Question:
Above is the image i am using. What i am trying to achieve is removing the red portion of the border from the image. How can I achieve this programmatically in windows phone? I found 'WriteableBitmapExtensions.Crop()' method, but I am confused with the arguments (how i can find the x,y position of the image, as well as the size and the width?)
Also another issue I am facing is: I will get the images with differently sized borders, so I can't hardcode the x or y values.
Can anyone suggest a solution, or guide me to solve the issue?
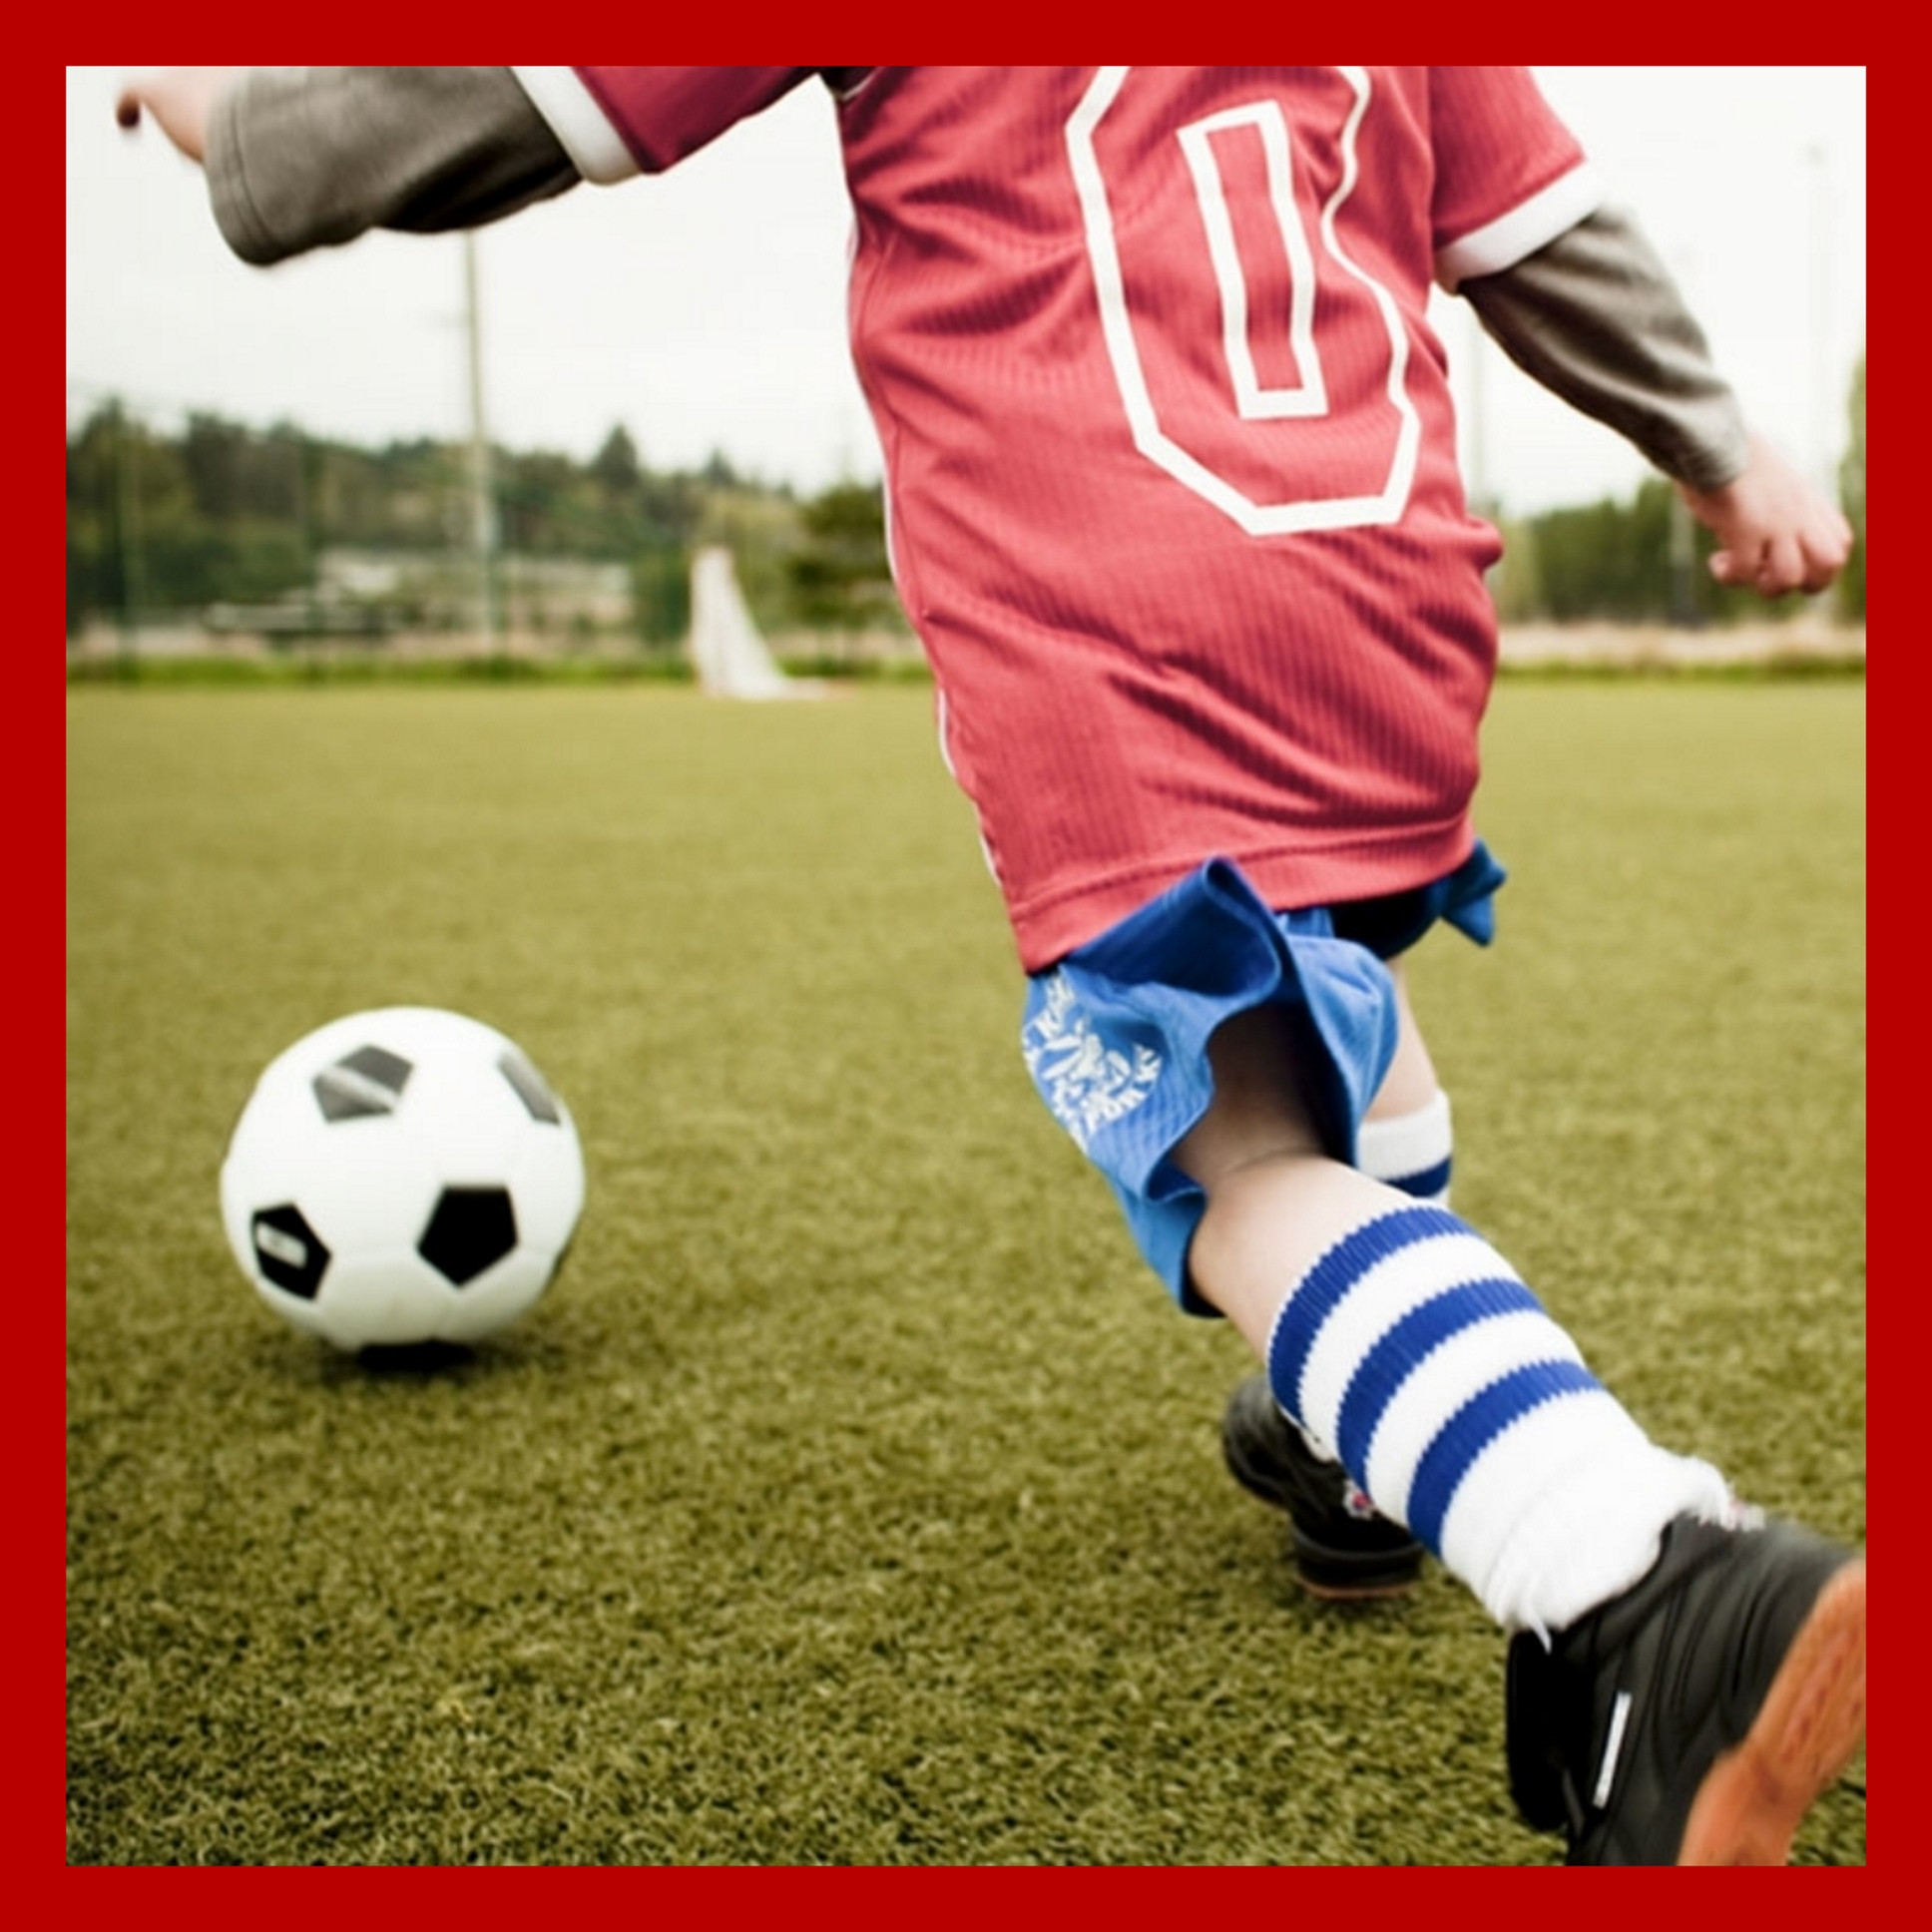
Answer: This is not such a trivial thing and you haven't shared any code with us, so I can give you a few suggestions. Every WriteableBitmap has width and height defined. You should be able to access it via
'''
wb.PixelWidth;
wb.PixelHeight;
'''
where wb is your WriteableBitmap (the picture)
Having said that, it's trivial to crop a WriteableBitmap using WriteableBitmapEx library
'''
var croppedBmp = wb.Crop(10, 10, 300, 220);
'''
If your wb was 320x240 and the border was of width 10, then the above Crop call will do the trick - you will take the inner rectangle starting from point (10,10) and ending at (310, 230)
Now to your second issue - not knowing the width of the border. It would help if you know that
1. Border is of the same thickness on every side of the picture
2. Border is always in one color only
Assuming that's true, you could think of a simple algorithm (that may not be correct every time, but you can test it and adjust) which would take a few random points, for example
(0,randNumber < wb.PixelHeight), (randNumber < wb.PixelWidth, 0), (wb.PixelWidth, randNumber < wb.PixelHeight), (randNumber < wb.PixelWidth, wb.PixelHeight)
and then move towards the inner part of the picture as long as the neighbour pixel is the same color as the starting pixel. The more points you take randomly, the better chances you have of getting it right. The obvious problem with this is that it may happen that something on the picture is the same color as the border (exactly the same) which will make it seem like the border is wider than it really is. That's why you should take more points.
If you showed some code, I'd be happy to expand the answer.